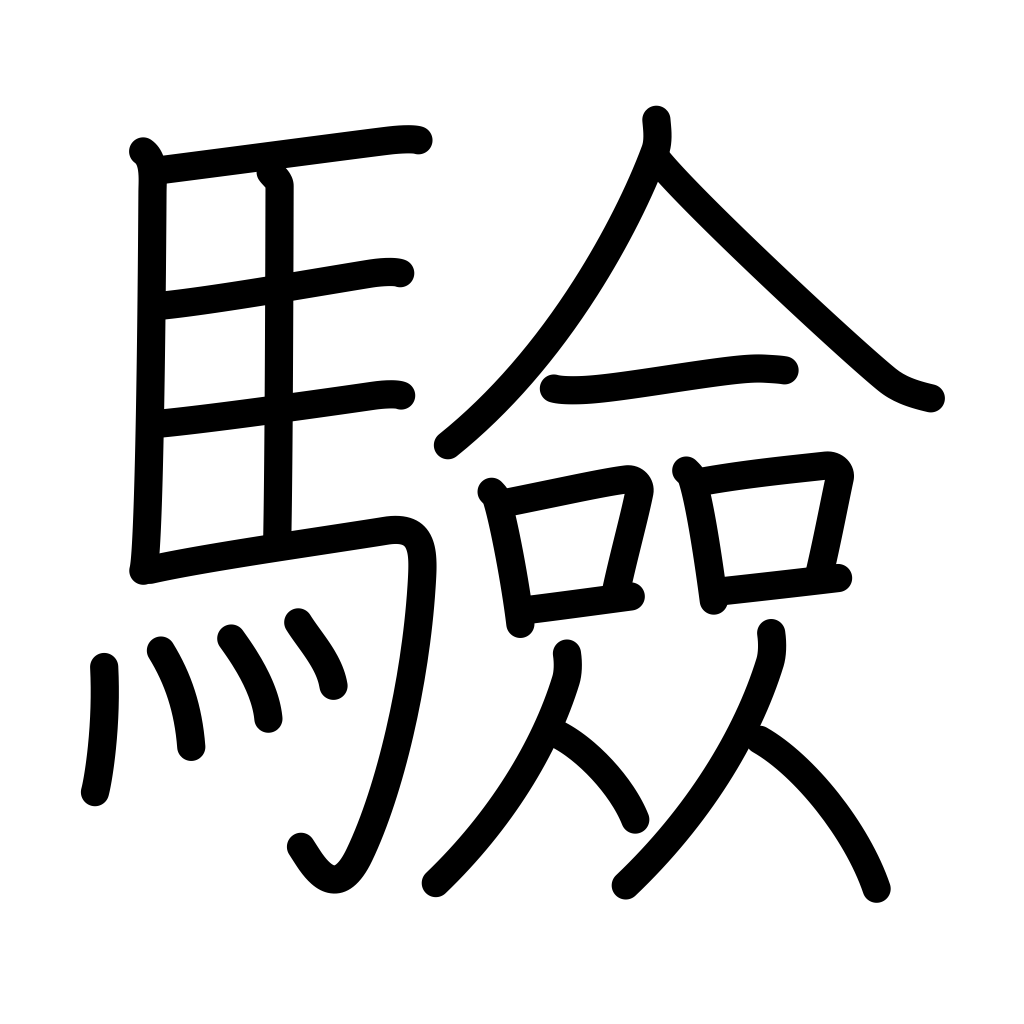
Meaning: verification, effect, testing